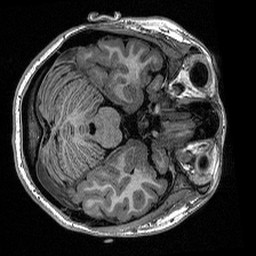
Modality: T1w
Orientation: axial
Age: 19
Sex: female
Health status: healthy
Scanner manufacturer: siemens
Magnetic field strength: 1.5 T
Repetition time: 2.73 s
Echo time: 0.00357 s